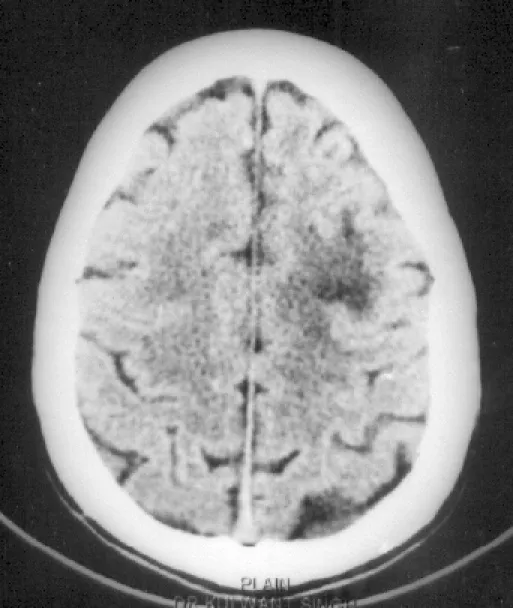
CT scan brain showing a non-enhancing hypodense lesion in the left frontal cortex with sulci prominent in relation to the age.
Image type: radiology (ct)